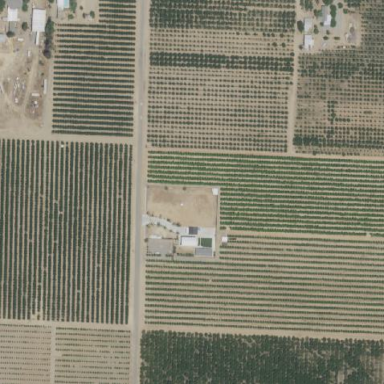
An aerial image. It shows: Orchard filled with lemon trees.